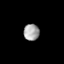
Tissue: skin
Cell type: Epithelial cells
Senescence score: 0.2832
Nuclear area (px): 244
Mean DAPI intensity: 170.496